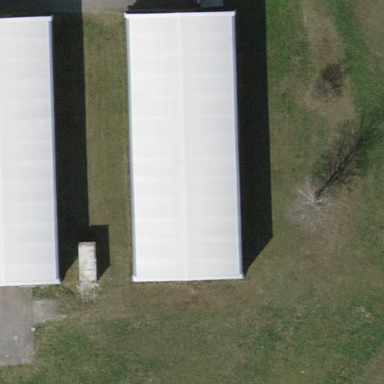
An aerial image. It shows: Warehouse.